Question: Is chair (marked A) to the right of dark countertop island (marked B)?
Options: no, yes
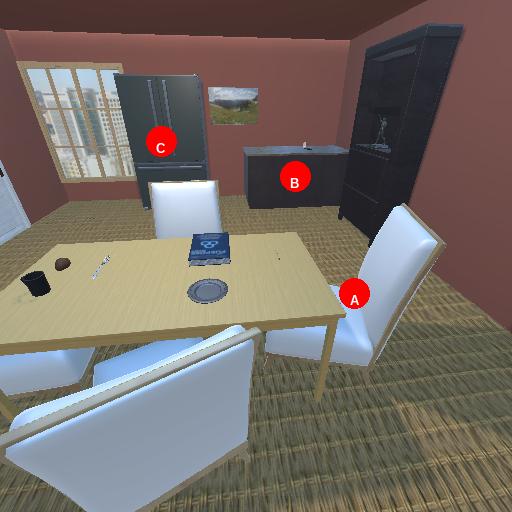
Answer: no